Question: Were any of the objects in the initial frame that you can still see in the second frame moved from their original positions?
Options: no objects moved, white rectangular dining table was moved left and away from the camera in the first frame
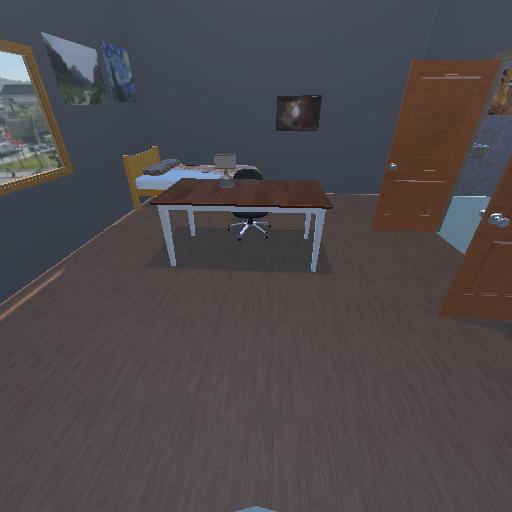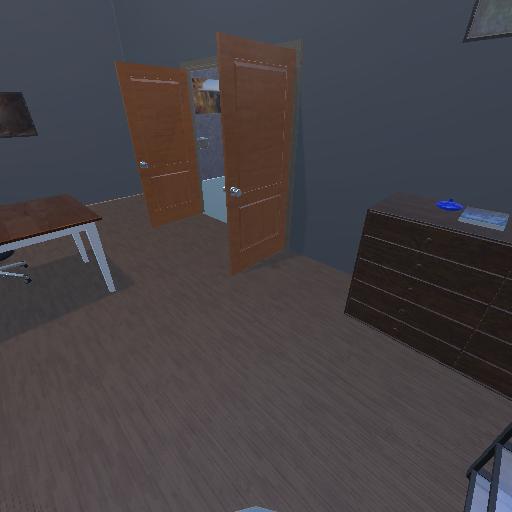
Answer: no objects moved